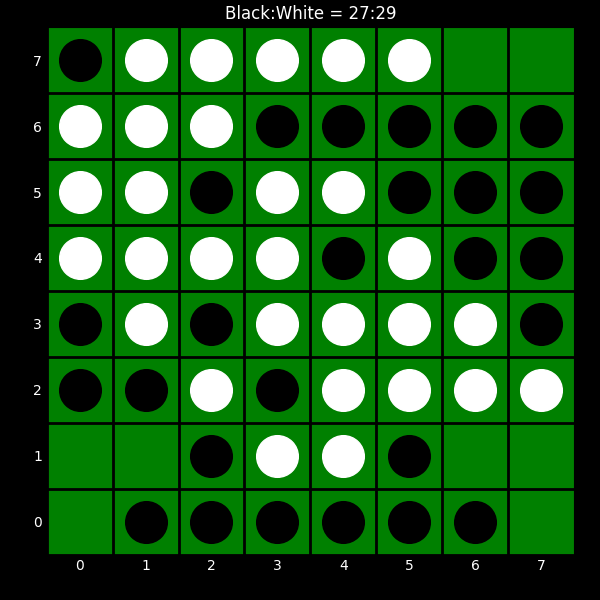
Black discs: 27
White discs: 29